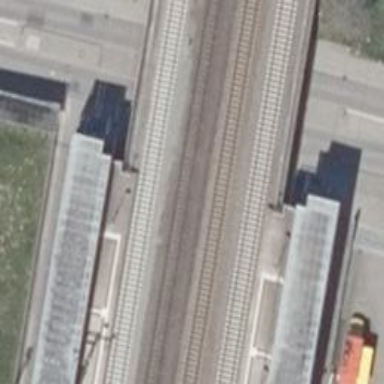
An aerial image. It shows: Railway track with contact line for electrification.